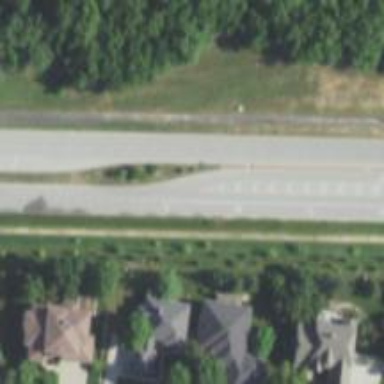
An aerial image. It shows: Road marking of gore chevron.